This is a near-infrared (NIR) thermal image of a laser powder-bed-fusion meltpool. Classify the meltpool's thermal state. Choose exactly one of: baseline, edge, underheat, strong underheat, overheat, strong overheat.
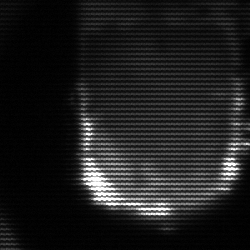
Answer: baseline